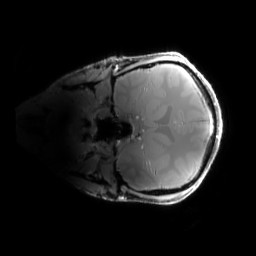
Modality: PDw
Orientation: coronal
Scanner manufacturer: siemens
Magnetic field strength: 6.98 T
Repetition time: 1.34 s
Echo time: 0.00266 s